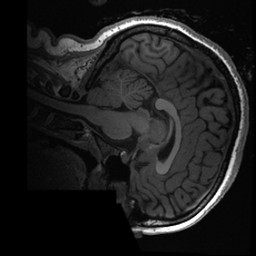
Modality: T1w
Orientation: sagittal
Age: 19
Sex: female